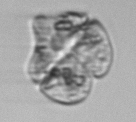
Label: Karenia